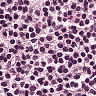
Metastatic tissue present: no